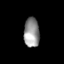
Tissue: skin
Cell type: Epithelial cells
Senescence score: 0.1763
Nuclear area (px): 448
Mean DAPI intensity: 149.326